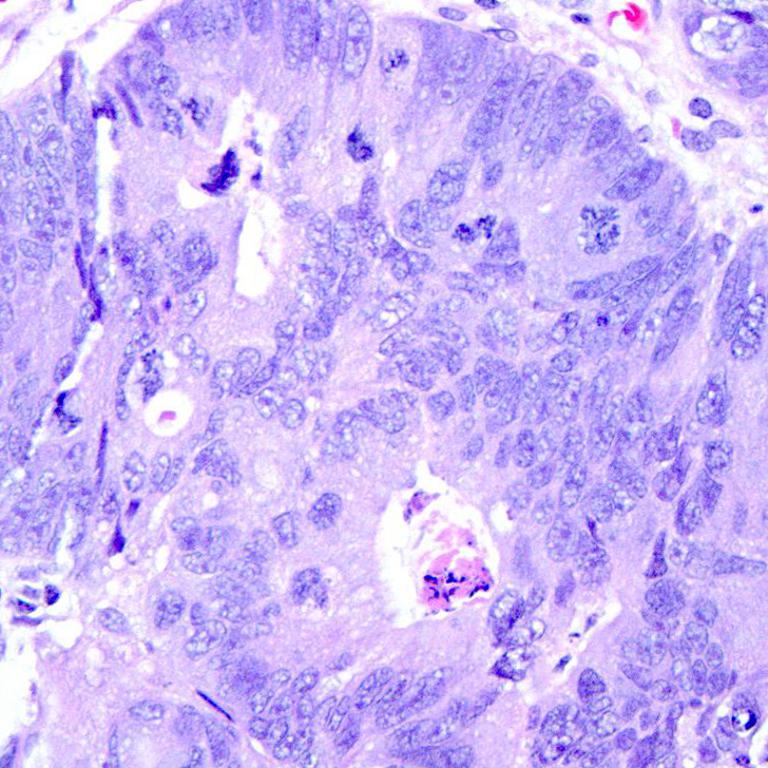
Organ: colon
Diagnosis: adenocarcinomas